Question: What is the result of this measurement?
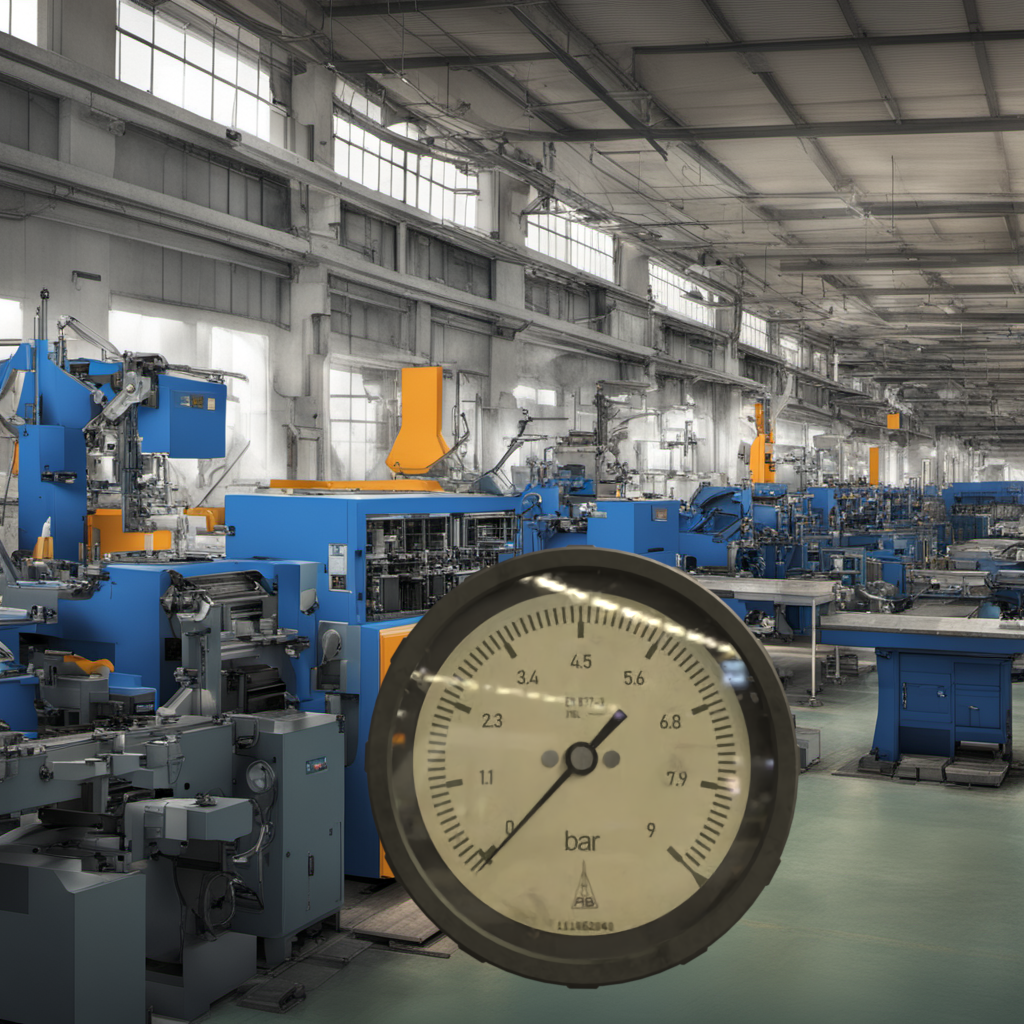
Answer: The result is -0.03
Question: What is the range of this measurement?
Answer: The range is from 0 to 9
Question: What is the minimum and maximum reading range of the measurement in the image?
Answer: The minimum value is 0 and the maximum value is 9